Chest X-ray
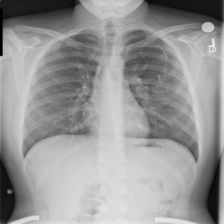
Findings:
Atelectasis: negative
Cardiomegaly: negative
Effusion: negative
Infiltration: negative
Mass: negative
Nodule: negative
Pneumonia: negative
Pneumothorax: negative
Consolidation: negative
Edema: negative
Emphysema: negative
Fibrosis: negative
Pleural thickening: negative
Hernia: negative